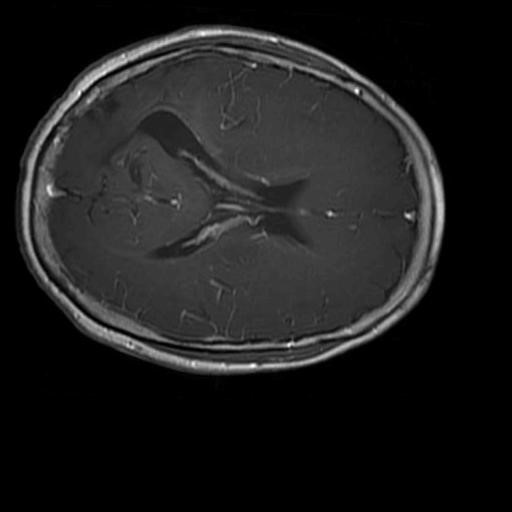
Label: brain_glioma